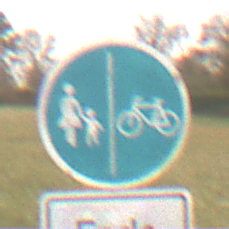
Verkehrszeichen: GetrennterRadUndGehwegRadwegRechts
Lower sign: HinweisDurchVerbaleAngabe2
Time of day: Midday
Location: Outdoor (Nature)
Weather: Overcast
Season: NotSpecified
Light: Natural